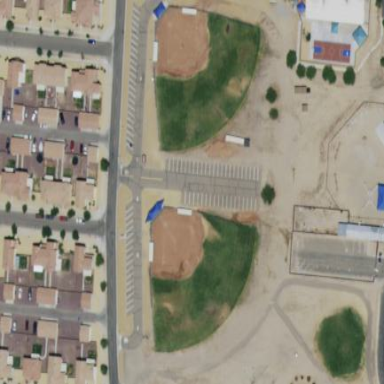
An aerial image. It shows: Baseball pitch for leisure land.